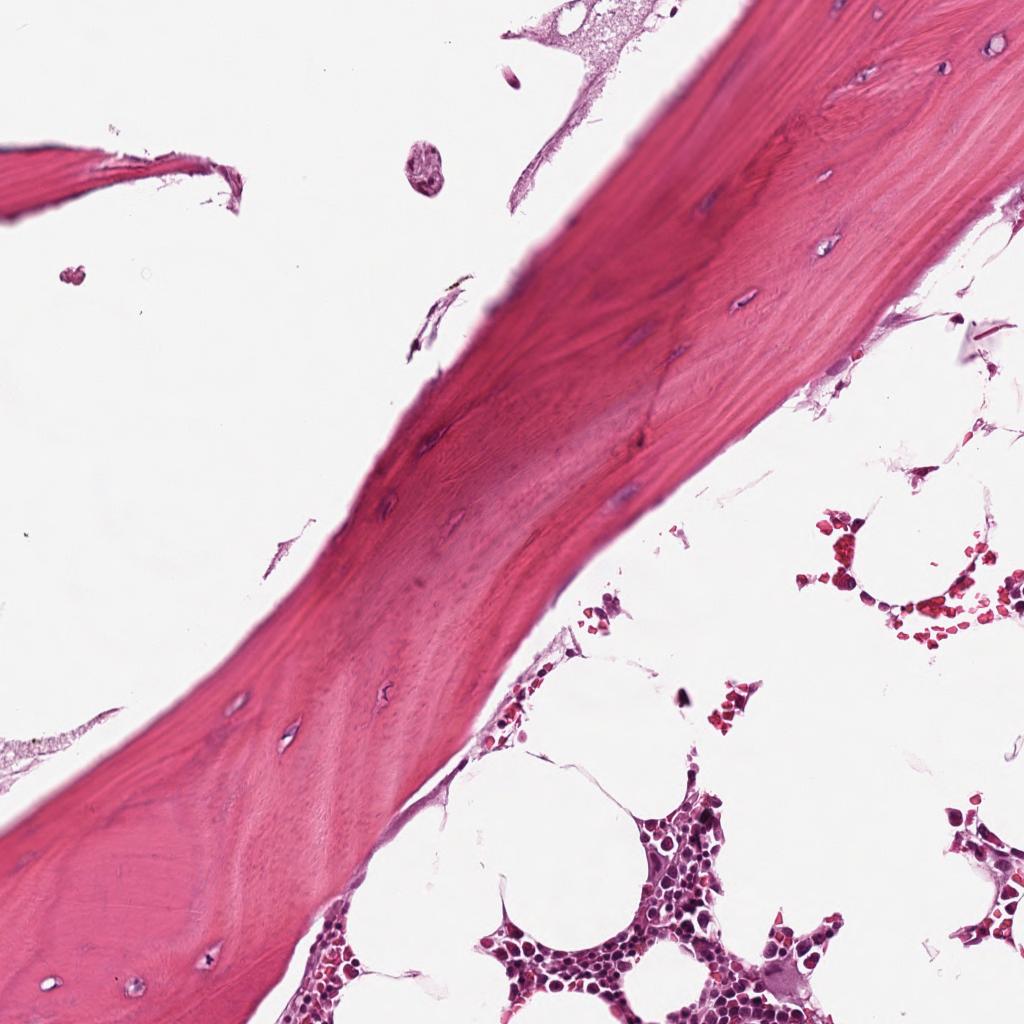
Label: Non-Tumor